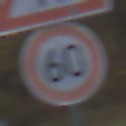
Verkehrszeichen: Geschwindigkeit60
Zusatzzeichen oben: EinseitigVerengteFahrbahnRechts
Umgebung: Outdoor, Nature
Tageszeit: SunriseSunset
Wetter: PartlyCloudy
Licht: Natural
Jahreszeit: Autumn
Kontrast: LowContrast